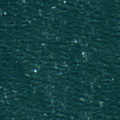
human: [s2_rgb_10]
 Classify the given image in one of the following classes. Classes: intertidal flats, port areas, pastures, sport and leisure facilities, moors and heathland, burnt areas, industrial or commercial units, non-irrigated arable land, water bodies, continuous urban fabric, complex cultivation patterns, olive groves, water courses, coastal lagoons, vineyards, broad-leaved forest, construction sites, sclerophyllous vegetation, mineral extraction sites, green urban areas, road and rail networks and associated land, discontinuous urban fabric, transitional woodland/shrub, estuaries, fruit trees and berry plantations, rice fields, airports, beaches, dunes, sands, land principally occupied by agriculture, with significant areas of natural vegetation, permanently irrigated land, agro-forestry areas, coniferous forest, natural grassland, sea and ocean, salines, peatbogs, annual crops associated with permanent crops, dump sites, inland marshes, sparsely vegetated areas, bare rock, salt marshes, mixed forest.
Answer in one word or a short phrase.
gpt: sea and ocean